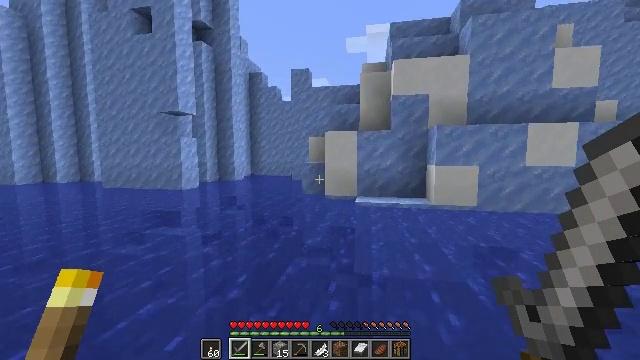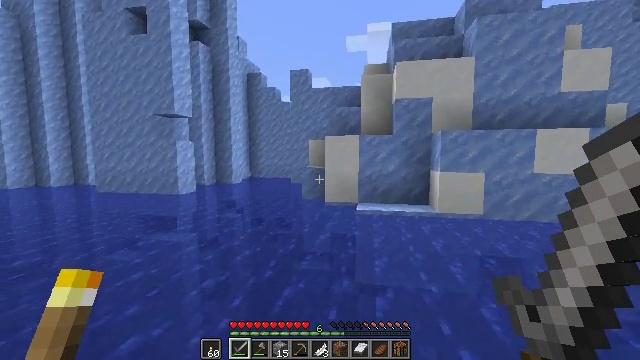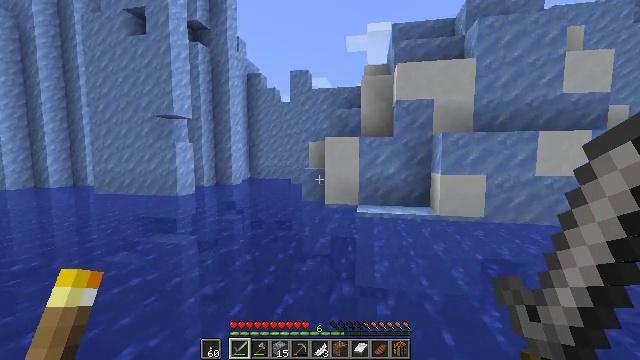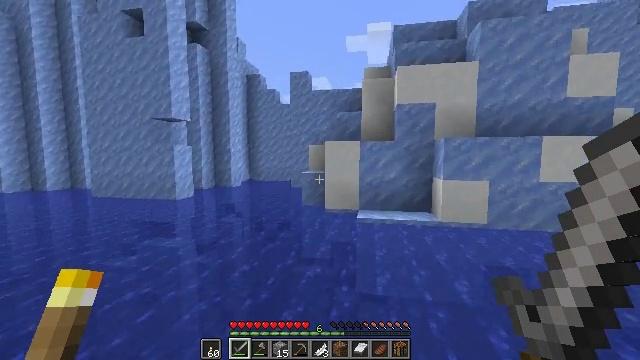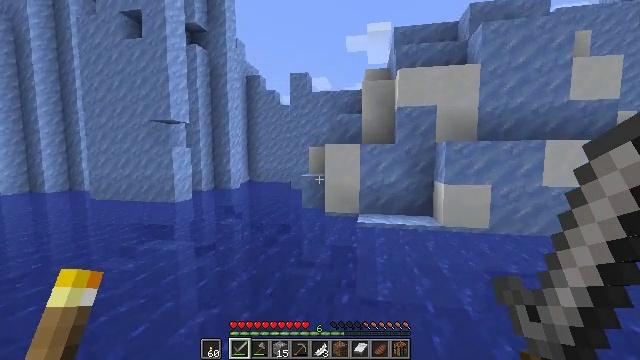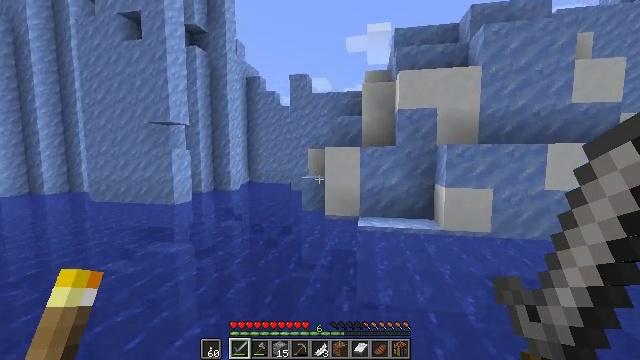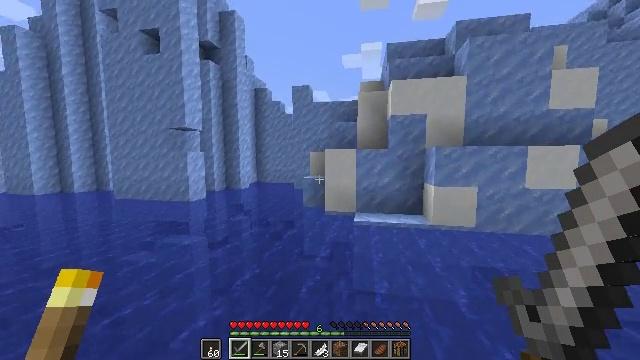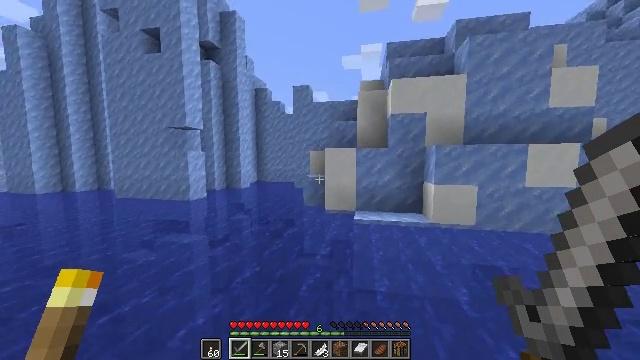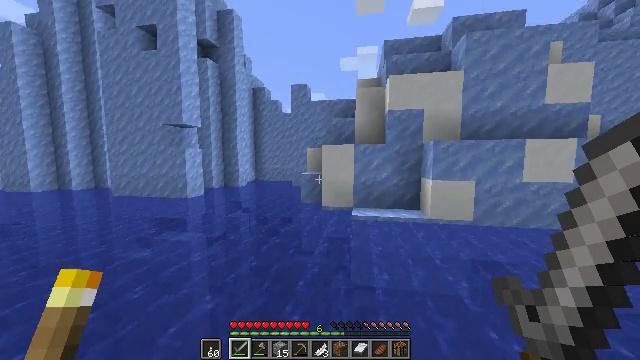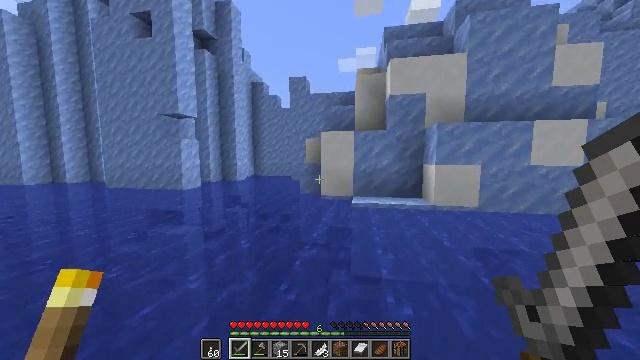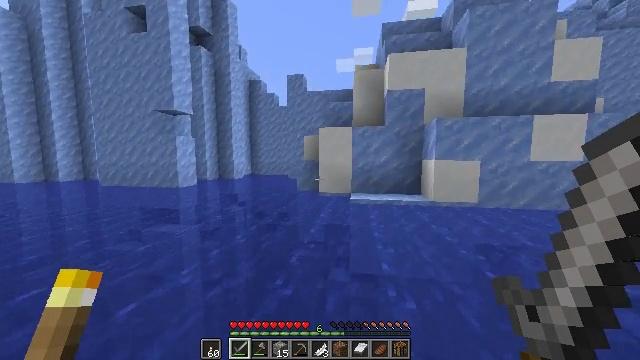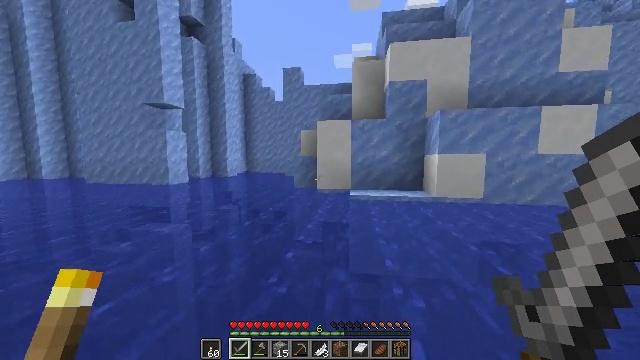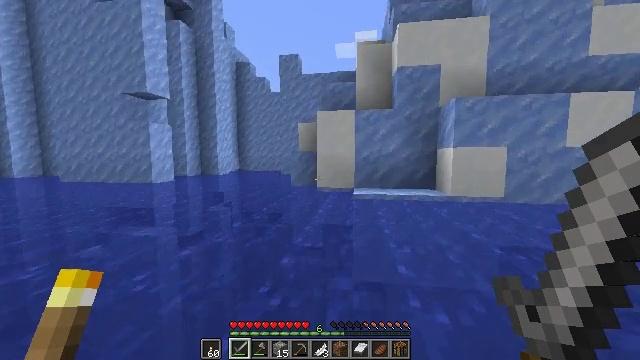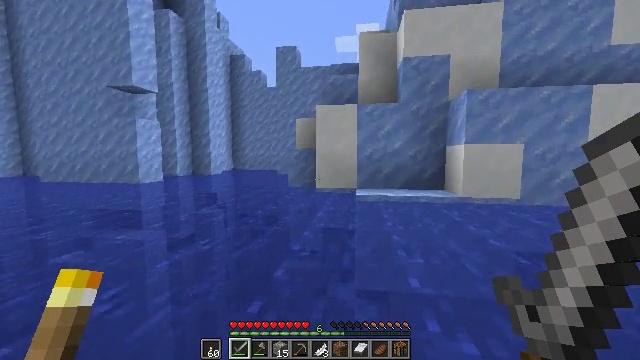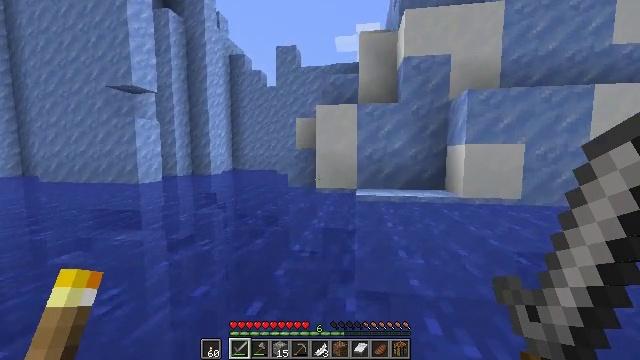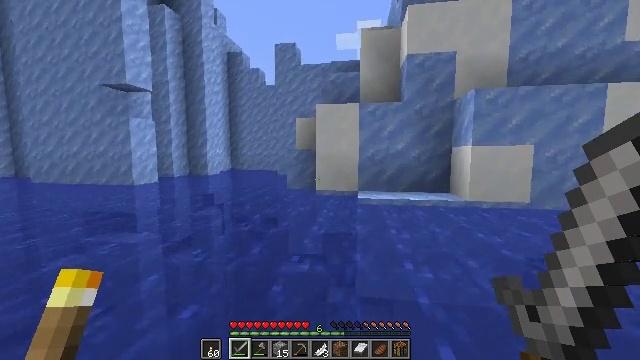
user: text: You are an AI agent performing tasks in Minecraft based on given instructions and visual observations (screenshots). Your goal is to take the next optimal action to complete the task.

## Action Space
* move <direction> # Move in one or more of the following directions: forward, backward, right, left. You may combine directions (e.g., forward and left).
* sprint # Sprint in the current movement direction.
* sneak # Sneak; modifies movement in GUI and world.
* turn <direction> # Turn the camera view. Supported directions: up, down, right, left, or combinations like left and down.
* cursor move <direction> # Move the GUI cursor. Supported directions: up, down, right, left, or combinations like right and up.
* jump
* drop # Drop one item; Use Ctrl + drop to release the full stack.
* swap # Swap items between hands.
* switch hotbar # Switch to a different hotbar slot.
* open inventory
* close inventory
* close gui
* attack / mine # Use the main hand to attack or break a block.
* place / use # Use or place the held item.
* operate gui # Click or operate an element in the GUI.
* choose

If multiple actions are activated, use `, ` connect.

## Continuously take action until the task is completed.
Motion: motion action
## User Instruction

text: Break packed ice to add to inventory.
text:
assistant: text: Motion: move forward, sprint, jump
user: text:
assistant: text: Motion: move forward, sprint, jump
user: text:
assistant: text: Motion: move forward, sprint, jump
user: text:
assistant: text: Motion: move forward, sprint, jump
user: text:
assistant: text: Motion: move forward, sprint, jump
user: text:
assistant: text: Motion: move forward, sprint, jump
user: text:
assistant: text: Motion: move forward, sprint, jump
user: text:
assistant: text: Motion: move forward, sprint, jump
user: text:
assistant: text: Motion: move forward, sprint, jump
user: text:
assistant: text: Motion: move forward, sprint, jump
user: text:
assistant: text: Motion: move forward, sprint, jump
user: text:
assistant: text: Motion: move forward, sprint, jump
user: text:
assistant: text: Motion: move forward, sprint, jump
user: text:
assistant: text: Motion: move forward, sprint, jump
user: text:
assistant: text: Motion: move forward, sprint, jump
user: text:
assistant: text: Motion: move forward, sprint, jump
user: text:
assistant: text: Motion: move forward, sprint, jump
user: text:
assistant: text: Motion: move forward, sprint, jump
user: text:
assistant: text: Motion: move forward, sprint, turn right, jump
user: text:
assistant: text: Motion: move forward, sprint, jump
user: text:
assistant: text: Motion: move forward, sprint, jump
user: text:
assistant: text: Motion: move forward, sprint, jump
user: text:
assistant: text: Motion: move forward, sprint, jump
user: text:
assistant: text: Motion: move forward, sprint, turn right, jump
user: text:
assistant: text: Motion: move forward, sprint, turn right, jump
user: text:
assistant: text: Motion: move forward, sprint, turn right, jump
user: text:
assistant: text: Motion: move forward, sprint, turn right, jump
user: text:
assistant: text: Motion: move forward, sprint, jump
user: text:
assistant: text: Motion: move forward, sprint, turn right, jump
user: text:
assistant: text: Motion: move forward, sprint, jump